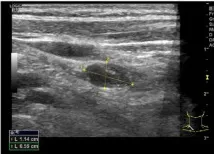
Ultrasound and flow chart of Patient #2 after ablation. (B) Preoperative ultrasound of lymph node.
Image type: radiology (ultrasound)